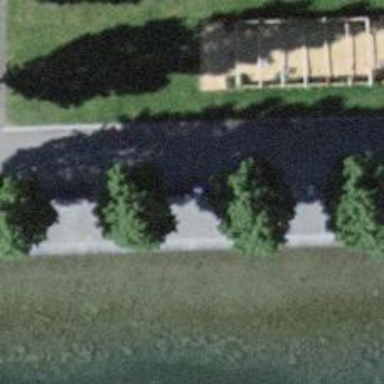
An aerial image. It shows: Bench for seating.